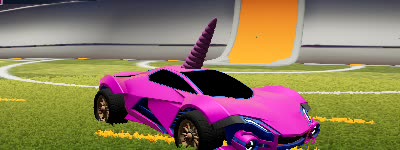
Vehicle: werewolf